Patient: sex F, age 60
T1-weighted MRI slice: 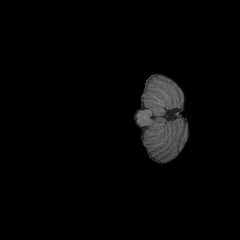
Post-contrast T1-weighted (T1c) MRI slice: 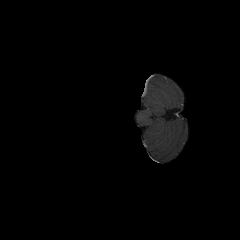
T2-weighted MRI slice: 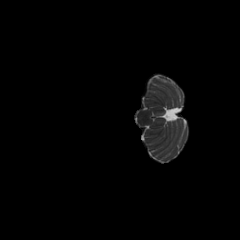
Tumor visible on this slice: no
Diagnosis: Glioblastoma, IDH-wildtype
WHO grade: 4